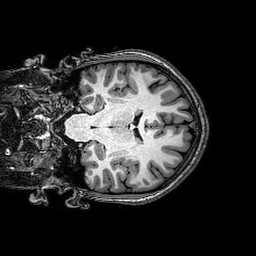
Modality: T1w
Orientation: coronal
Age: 20
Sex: female
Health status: healthy
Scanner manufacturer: philips
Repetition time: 0.008208 s
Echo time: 0.00376 s